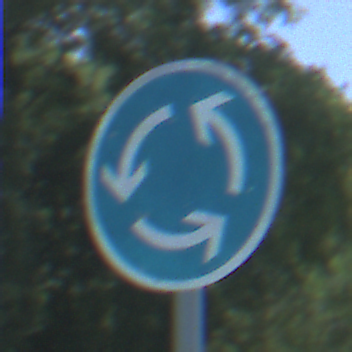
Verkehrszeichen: Kreisverkehr
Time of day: Midday
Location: Outdoor (Nature)
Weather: Clear
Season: Summer
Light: Natural